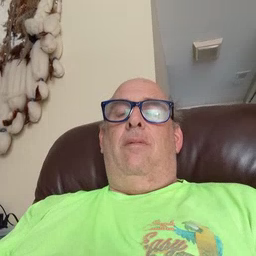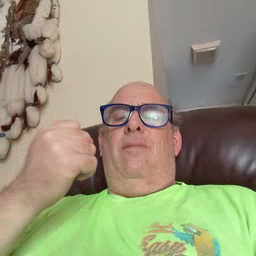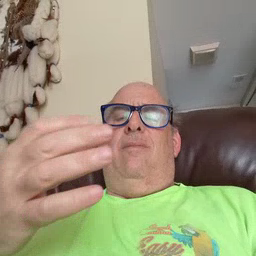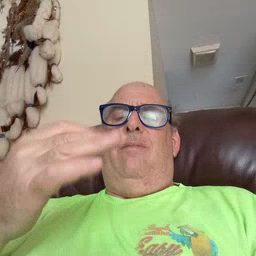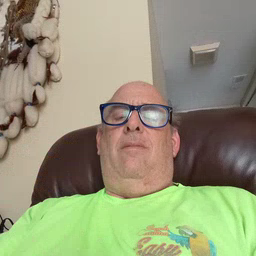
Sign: many